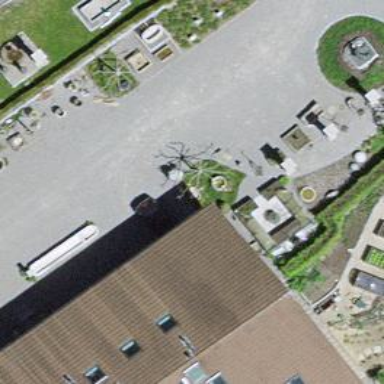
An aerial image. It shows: Garden center shop.